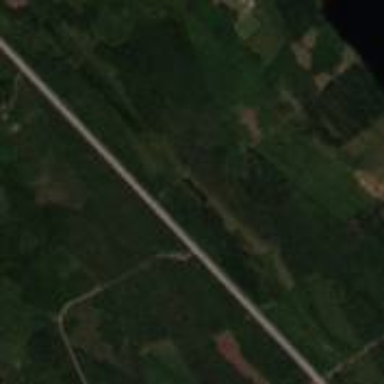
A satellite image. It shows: Paved military airfield. It includes road strip.